Field crop: maize
Growth stage: 2
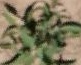
Species: atriplex